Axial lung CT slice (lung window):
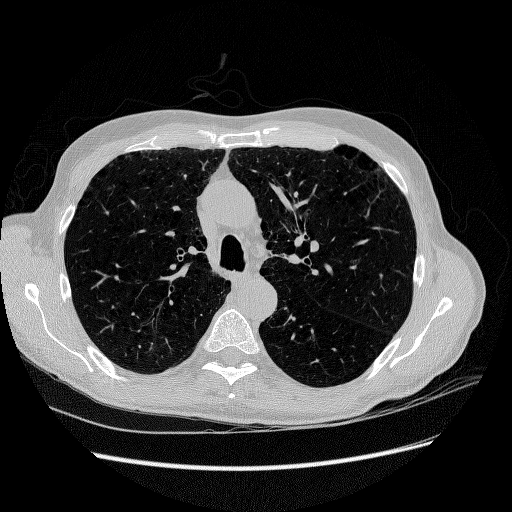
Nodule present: no